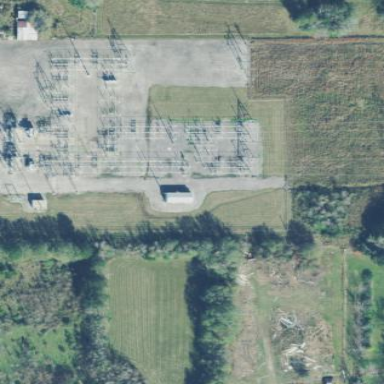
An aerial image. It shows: Distribution level power substation surrounded by fence.